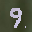
Label: 9